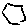
Label: hexagon